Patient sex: M
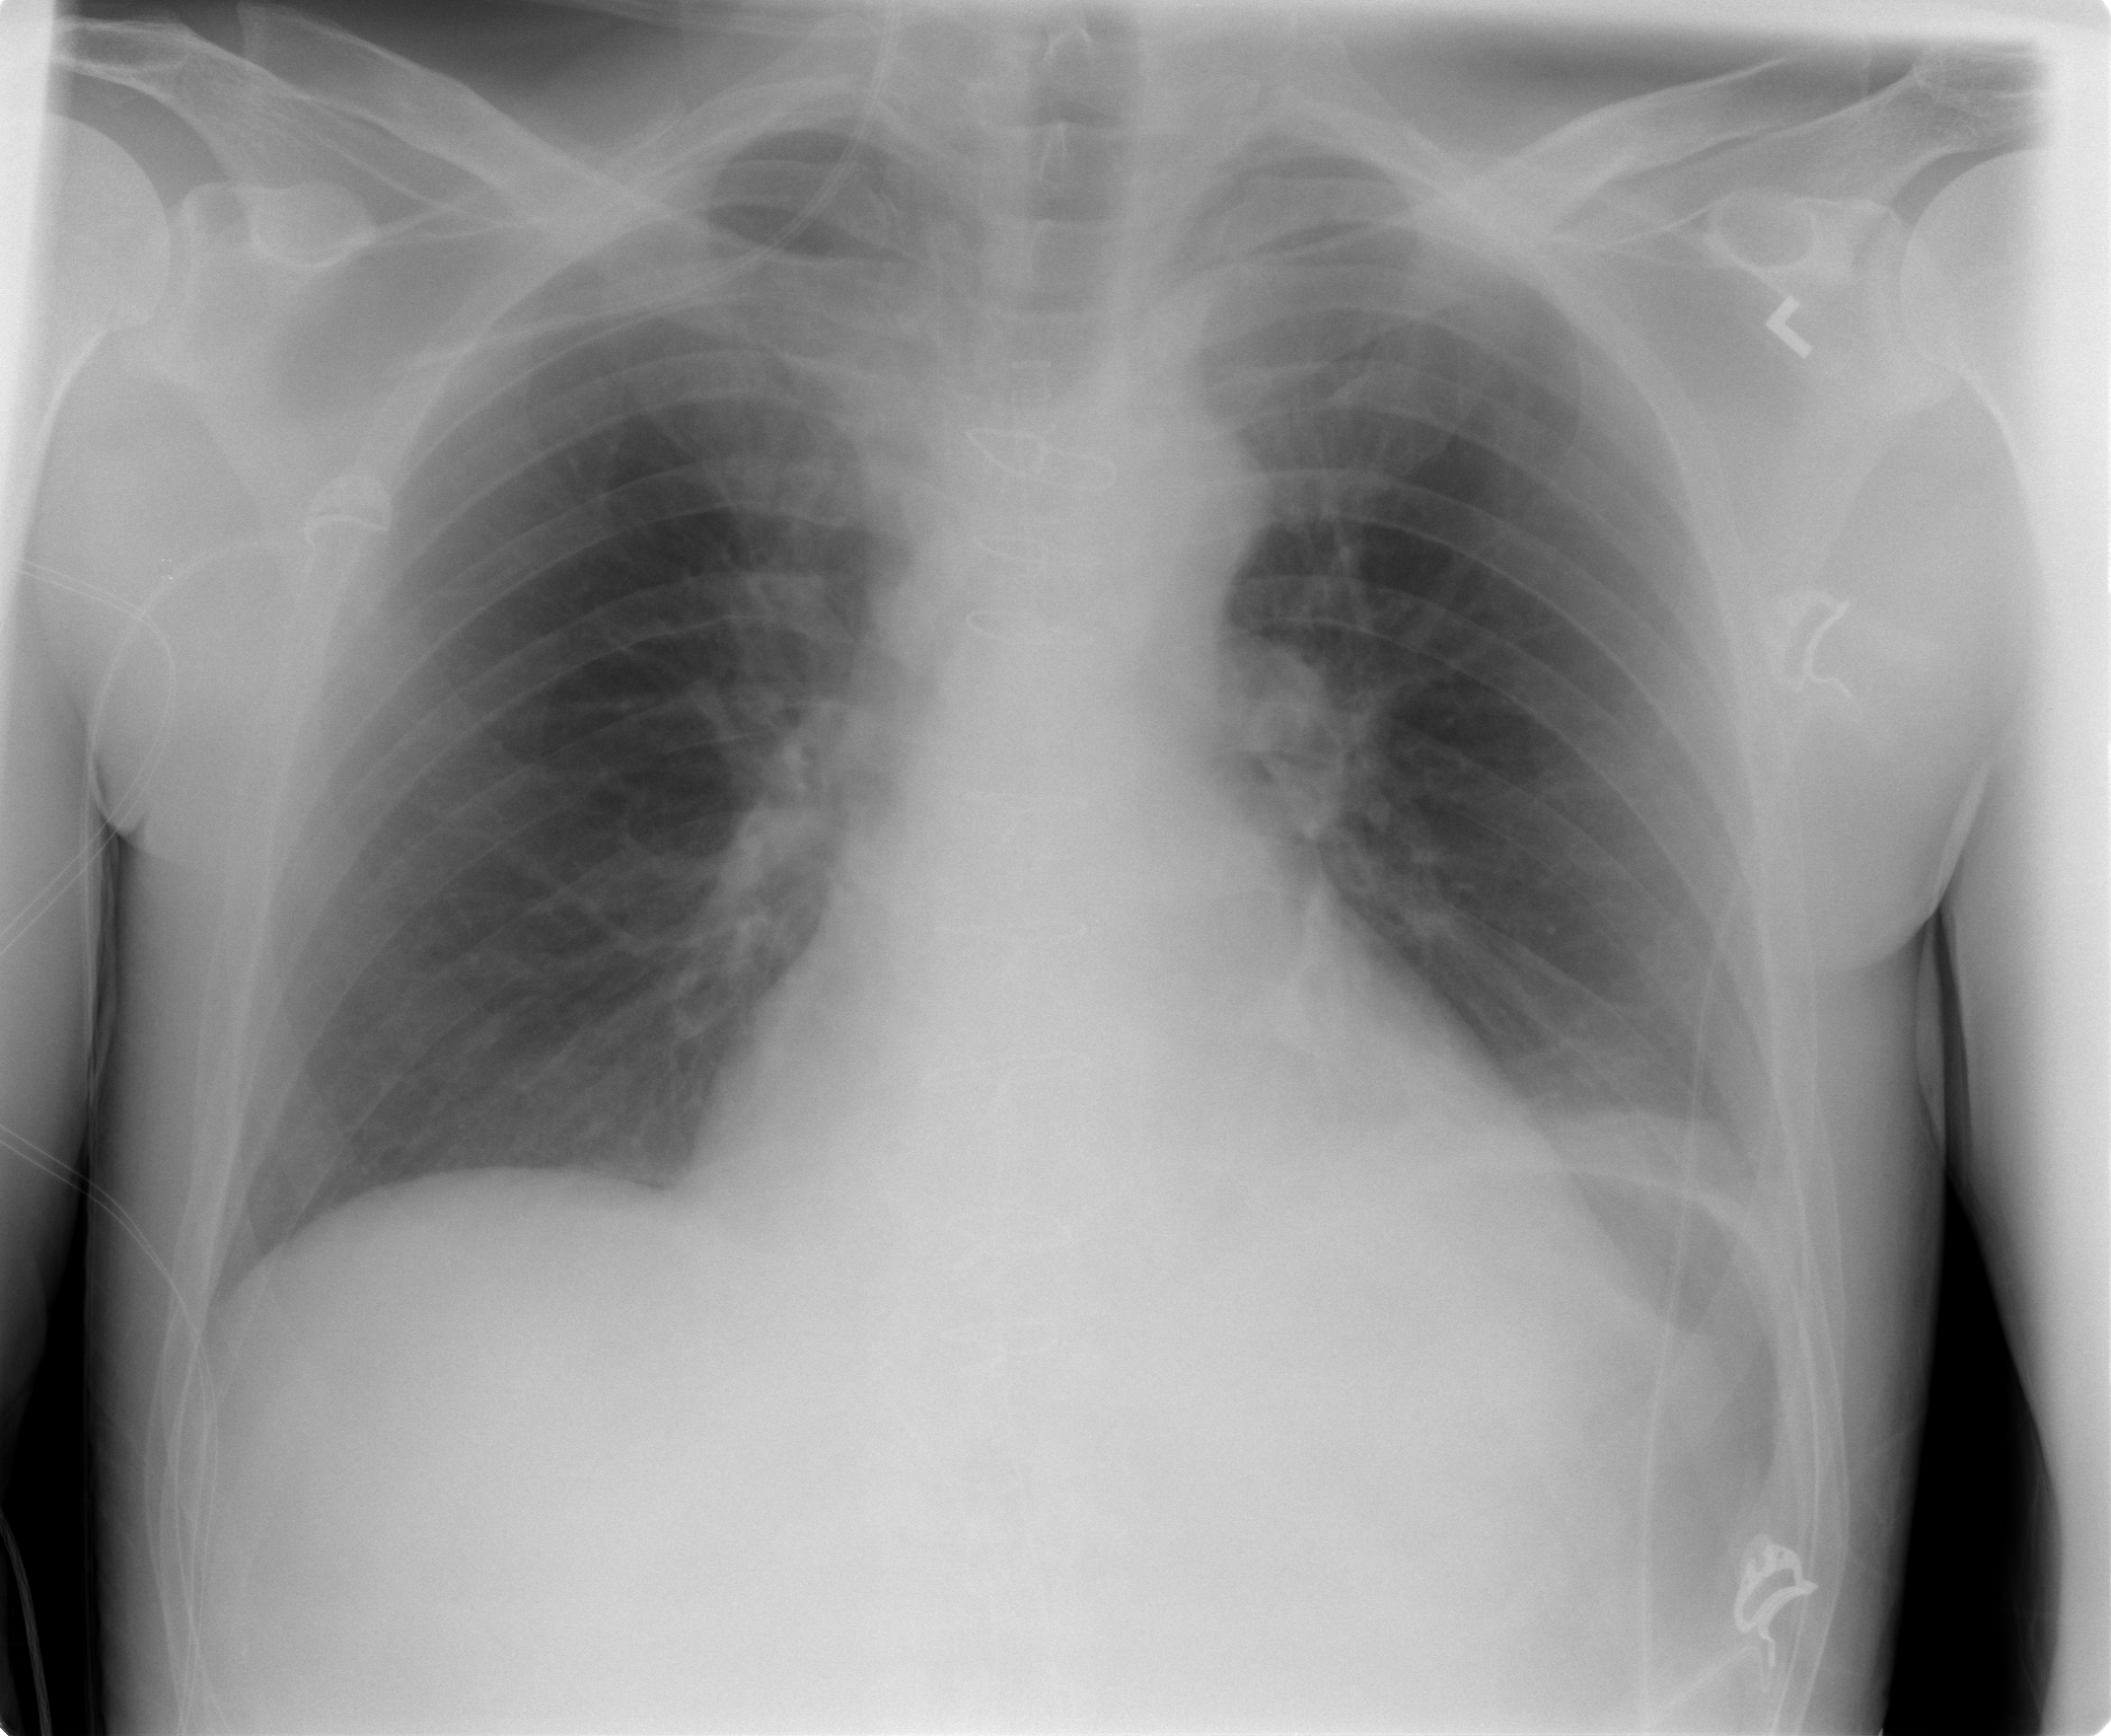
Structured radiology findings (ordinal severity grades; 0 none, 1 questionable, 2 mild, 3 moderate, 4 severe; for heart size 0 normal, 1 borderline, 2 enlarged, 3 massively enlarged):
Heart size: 2
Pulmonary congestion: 0
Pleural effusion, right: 0
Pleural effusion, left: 1
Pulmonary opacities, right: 0
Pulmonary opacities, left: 0
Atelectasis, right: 0
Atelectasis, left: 2